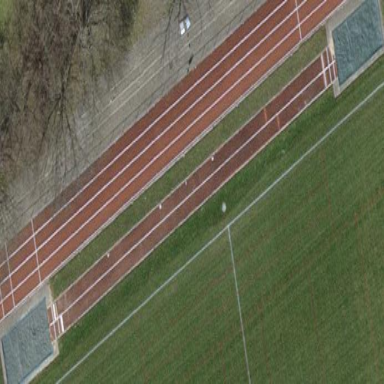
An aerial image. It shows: Long jump track for leisure and sport activities.